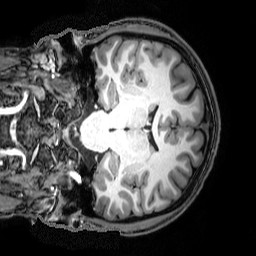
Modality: T1w
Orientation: sagittal
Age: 18
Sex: male
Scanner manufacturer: philips
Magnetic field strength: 3 T
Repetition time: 8.085 s
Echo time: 3.697 s